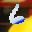
Label: 6